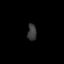
Tissue: prostate
Cell type: Epithelial cells
Senescence score: 0.733
Nuclear area (px): 146
Mean DAPI intensity: 57.452